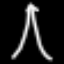
Label: The Eiffel Tower